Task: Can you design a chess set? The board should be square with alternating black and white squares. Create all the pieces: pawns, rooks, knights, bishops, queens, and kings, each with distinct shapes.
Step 90:
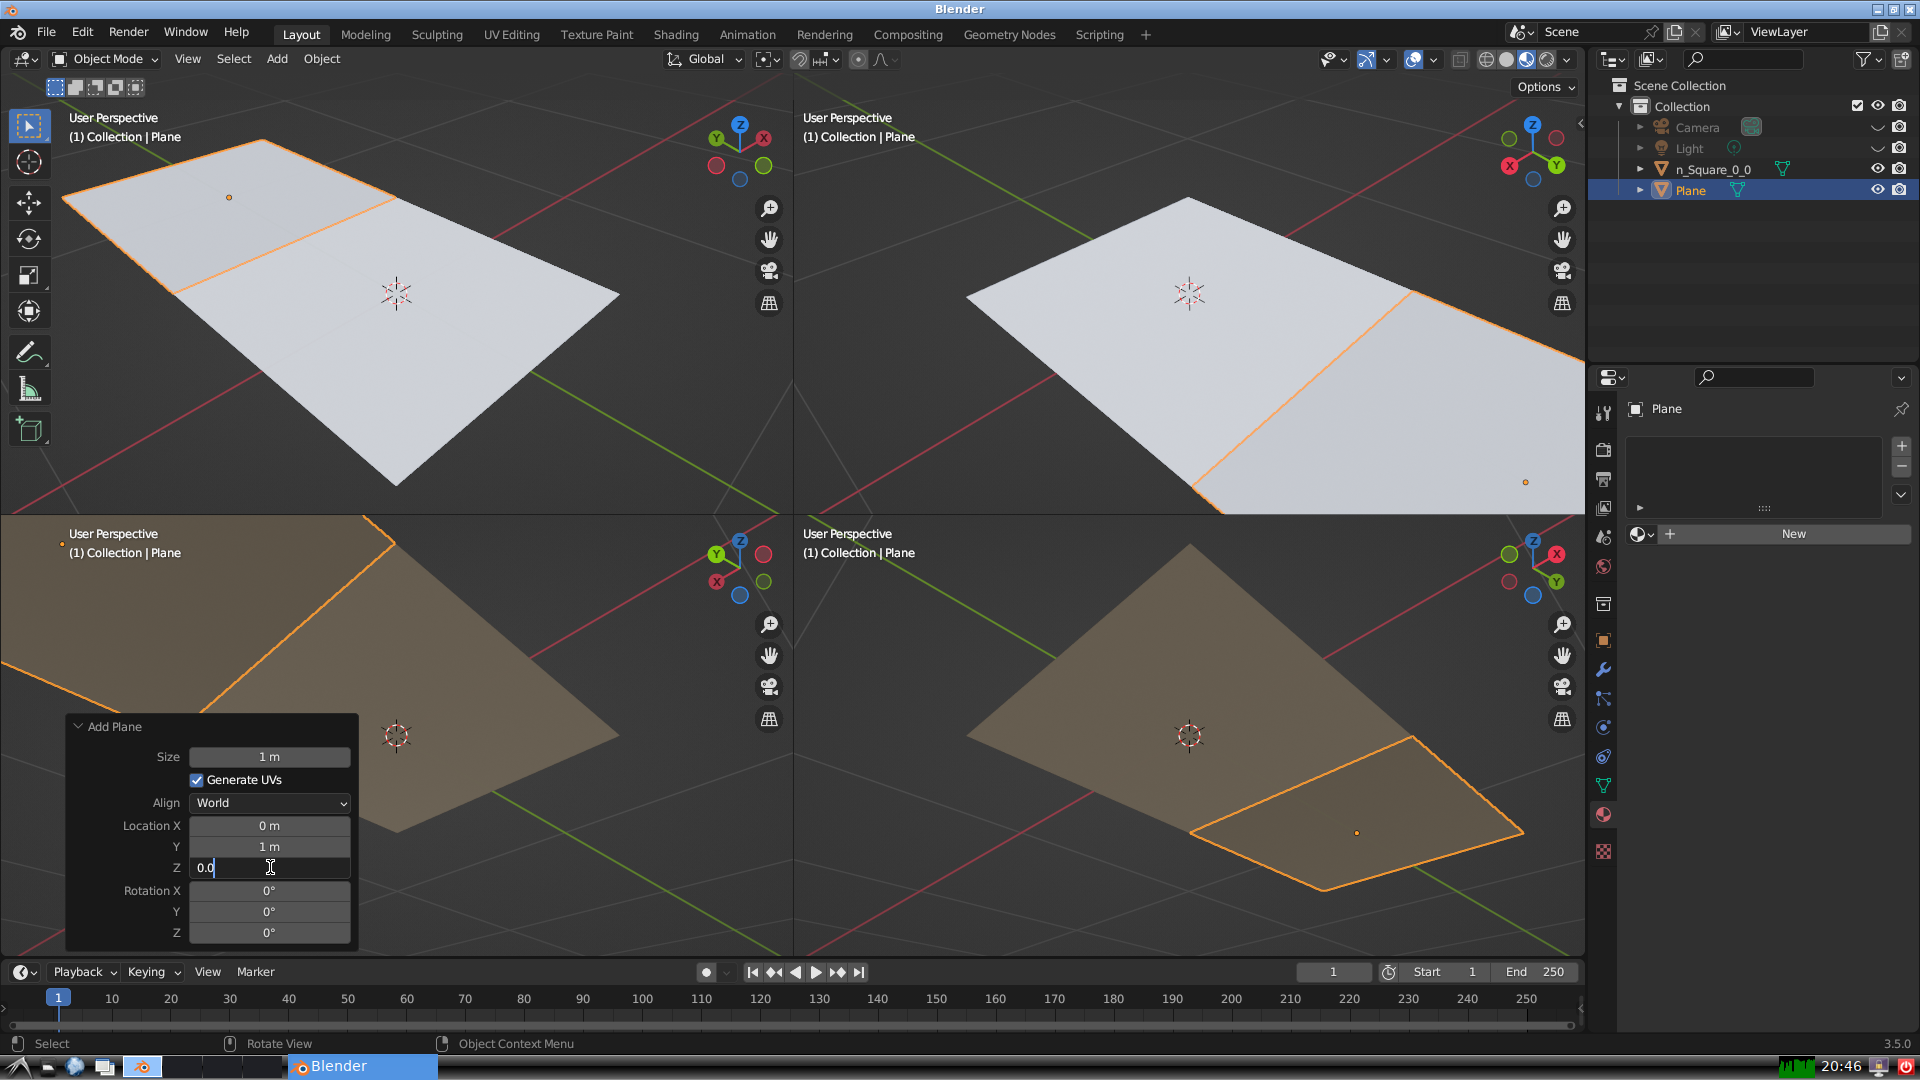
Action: {"key_press": ['Return']}